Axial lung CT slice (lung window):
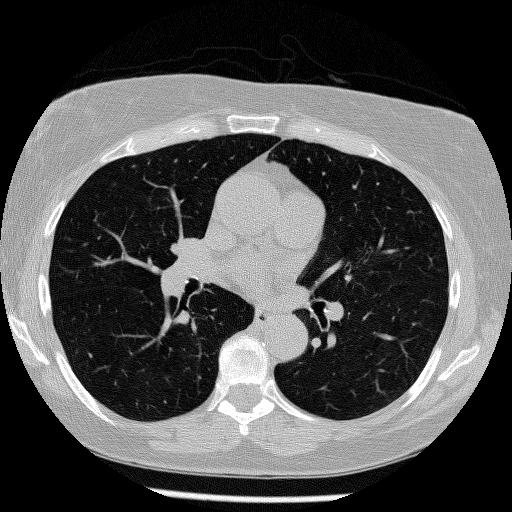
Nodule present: no